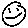
Label: smiley face